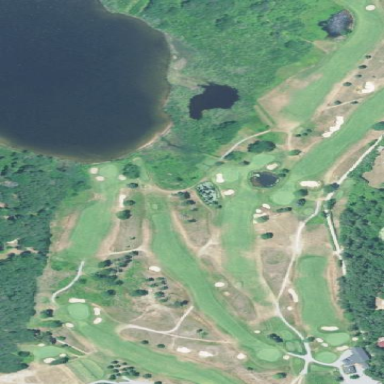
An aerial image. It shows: Golf course.